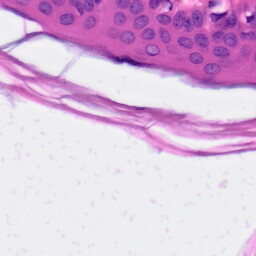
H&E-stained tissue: Skin